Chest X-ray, PA view. Patient: 63 years old, sex M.
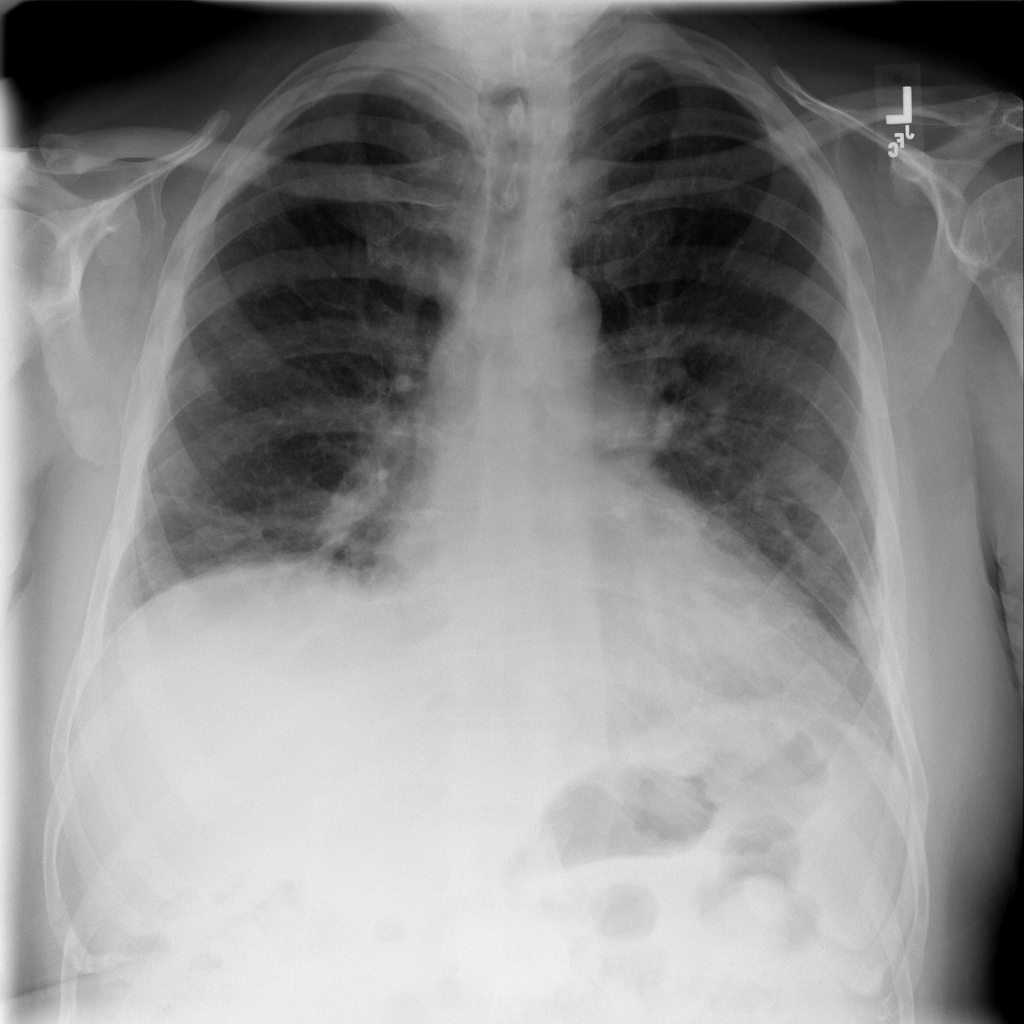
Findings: Atelectasis, Cardiomegaly